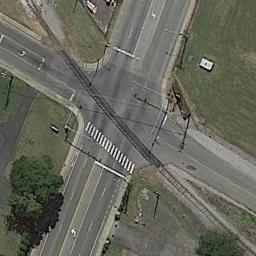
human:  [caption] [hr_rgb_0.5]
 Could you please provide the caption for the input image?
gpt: There's a stop at the intersection .

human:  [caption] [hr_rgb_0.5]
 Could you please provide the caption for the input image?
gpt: There is a large lawn and many trees around the intersection, And a railroad track is next to the intersection .

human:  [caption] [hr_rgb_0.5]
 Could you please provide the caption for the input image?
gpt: A tree is near the intersection .

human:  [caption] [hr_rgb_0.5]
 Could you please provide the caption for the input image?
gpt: There are green lawns around the intersection .

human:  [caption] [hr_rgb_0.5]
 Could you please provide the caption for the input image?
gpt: An intersection without cars located in a green area .